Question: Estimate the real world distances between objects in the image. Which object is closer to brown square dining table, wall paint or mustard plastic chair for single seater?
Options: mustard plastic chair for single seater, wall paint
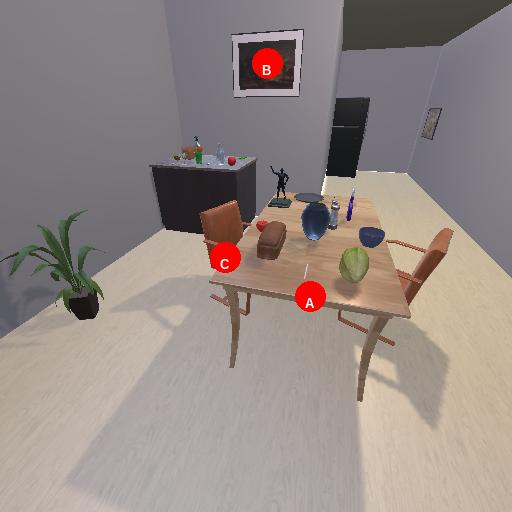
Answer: mustard plastic chair for single seater